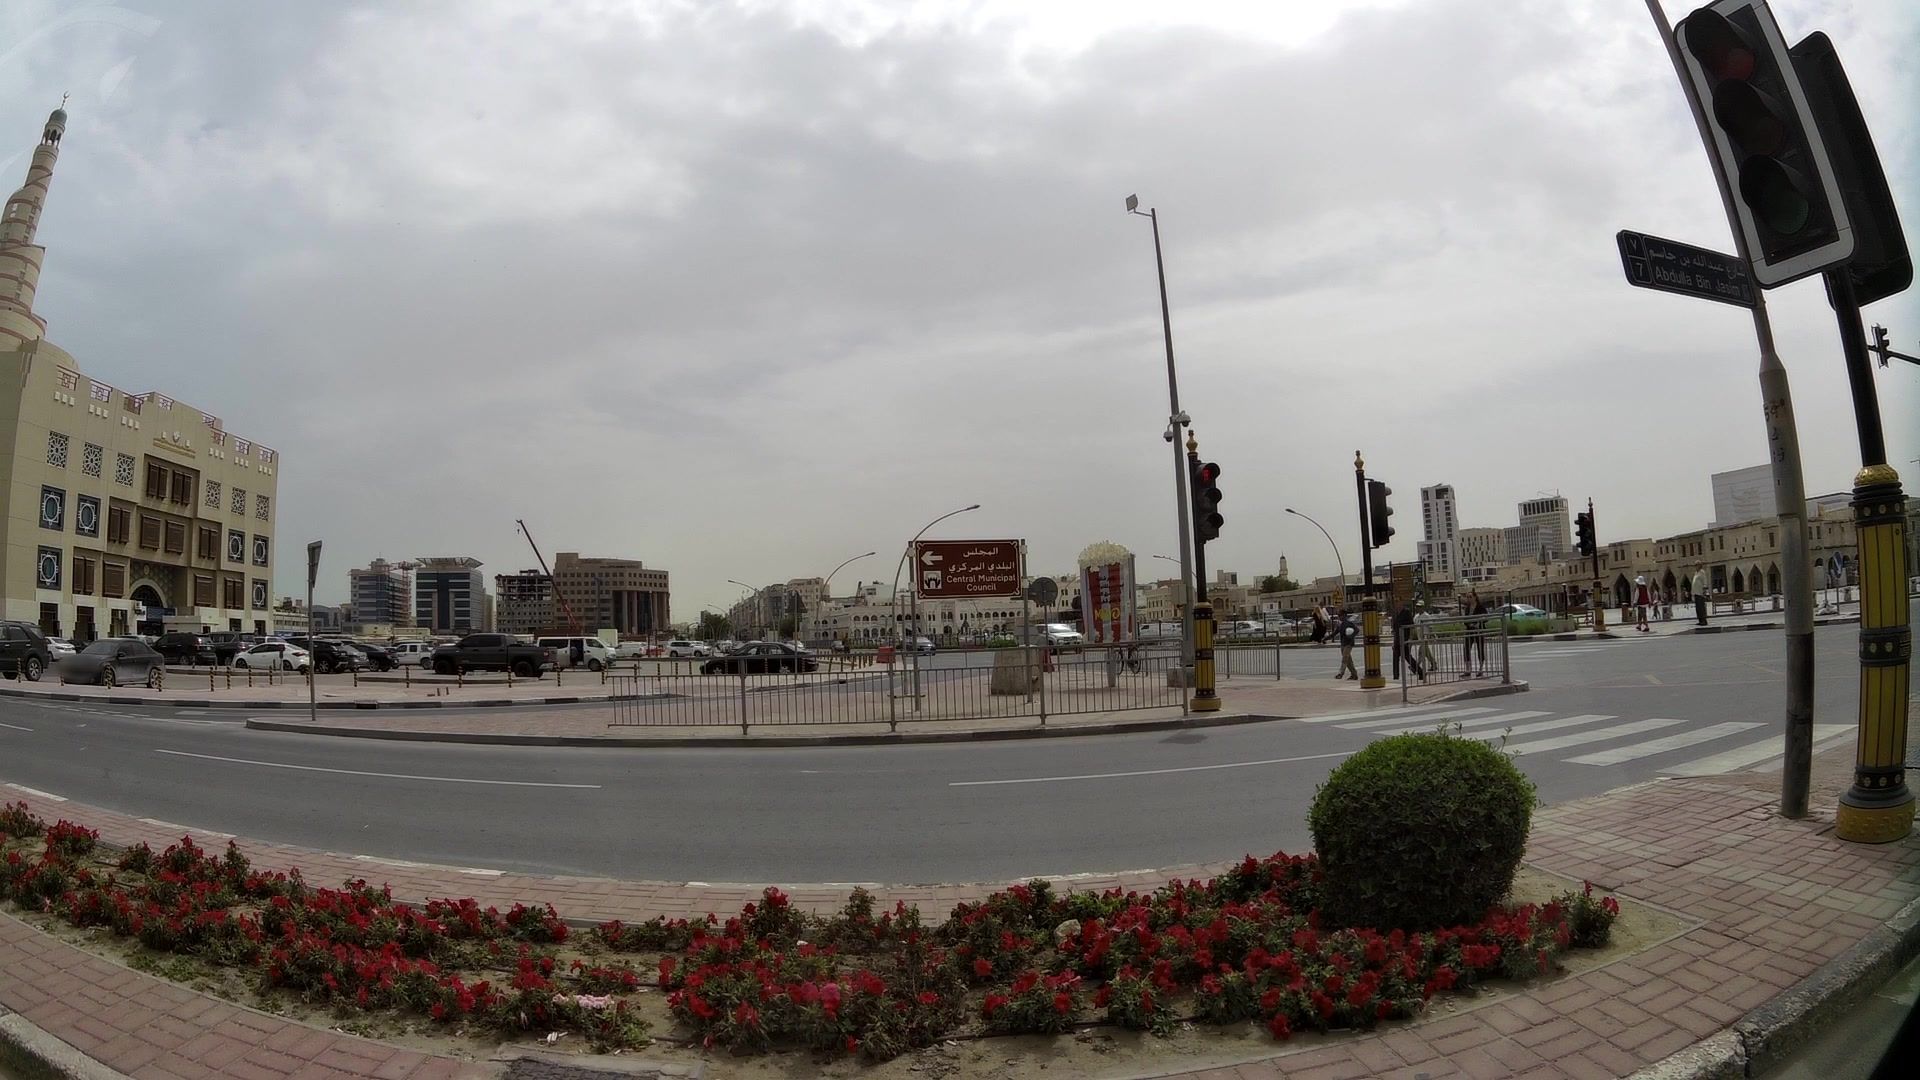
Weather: snowy
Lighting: day
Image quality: good
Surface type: walking surface
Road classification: tertiary
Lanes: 2
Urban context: urban centre
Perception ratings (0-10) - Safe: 5.18, Lively: 9.77, Beautiful: 7.77, Boring: 2.77, Depressing: 7.72, Wealthy: 6.9